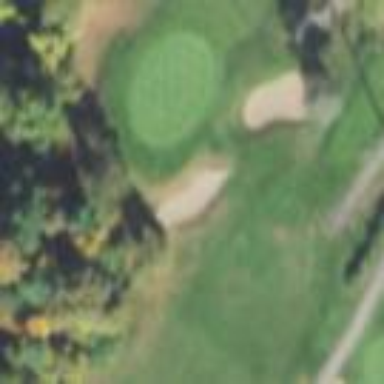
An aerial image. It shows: Rough golf area with grass surface.